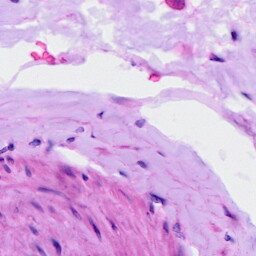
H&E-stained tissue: Ovarian